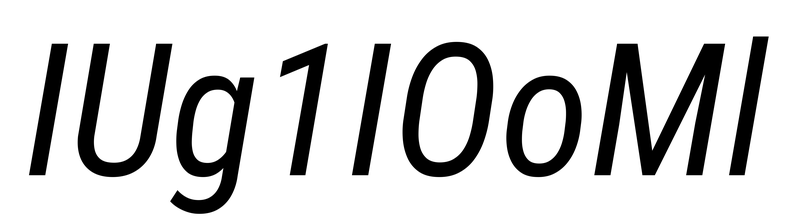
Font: Roboto-Italic_Condensed_Italic